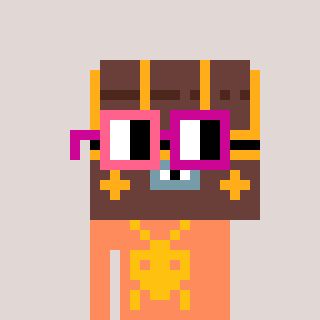
a pixel art character with square pink and red glasses, a treasure chest-shaped head and a peachy-colored body on a warm background